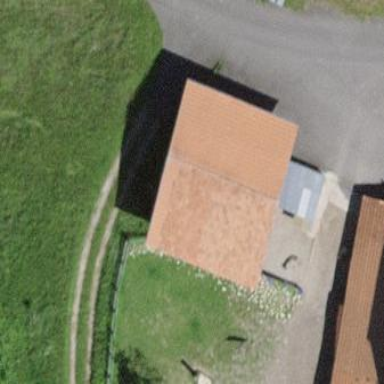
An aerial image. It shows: Shed.